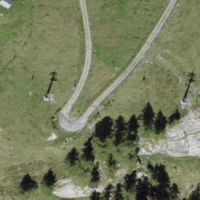
EUNIS habitat code: 26
Species observed at this site:
Coracias garrulus
Periparus ater